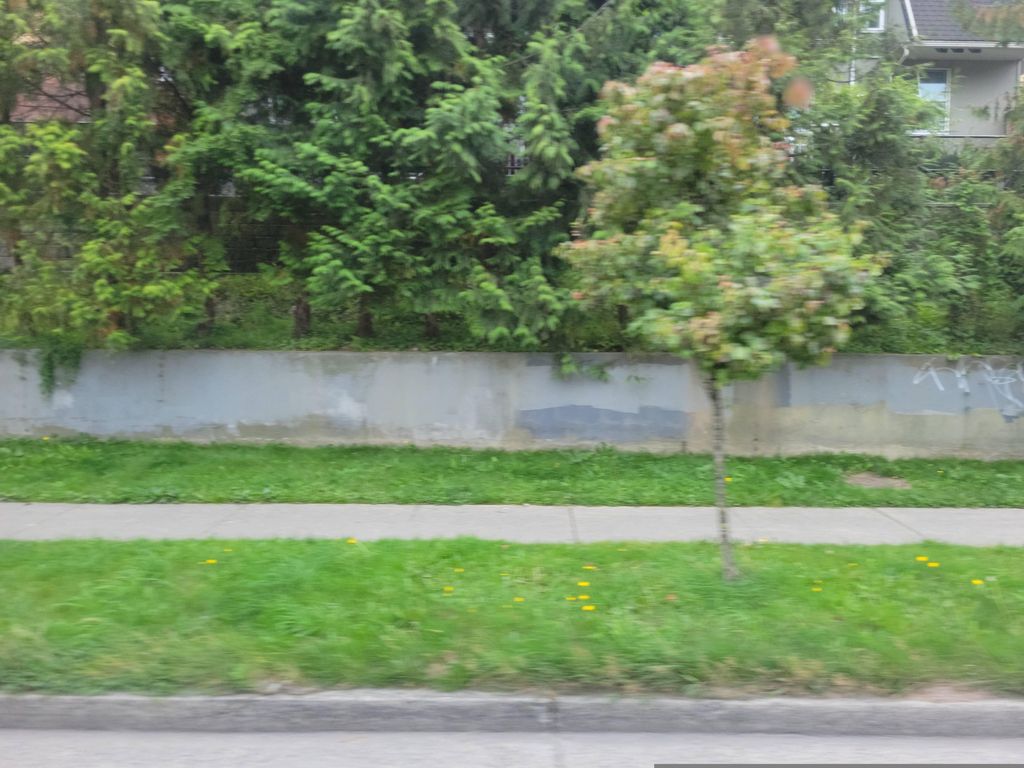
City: vancouver